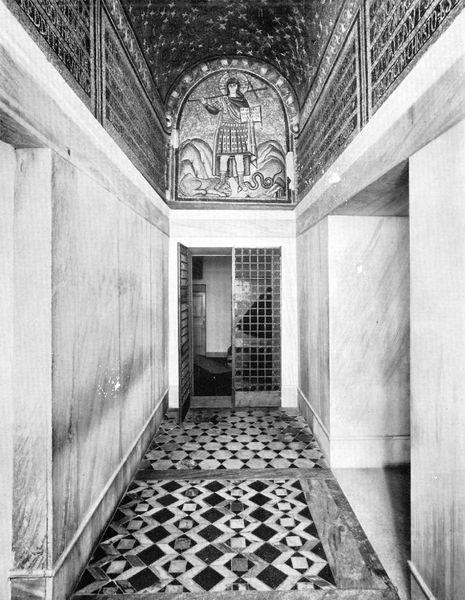
Titel: Ravenna, Erzbischöfliche Kapelle (Capella Arcivescovile), Mosaike
Standort: Ravenna, Erzbischöflicher Palast (EU - I - Emilia-Romagna)
Schlagwörter: mann, schatten, weiß, grau, marmor, raum, schwarz, tür, muster, mensch, bild, gitter, kirche, boden, decke, person, schrift, bogen, tor, foto, gewölbe, kreuz, flur, mosaik, portal, heilig, ikone, abbildung, ganz